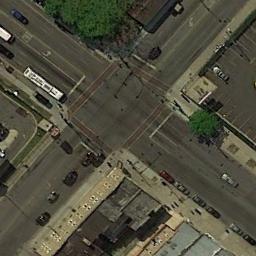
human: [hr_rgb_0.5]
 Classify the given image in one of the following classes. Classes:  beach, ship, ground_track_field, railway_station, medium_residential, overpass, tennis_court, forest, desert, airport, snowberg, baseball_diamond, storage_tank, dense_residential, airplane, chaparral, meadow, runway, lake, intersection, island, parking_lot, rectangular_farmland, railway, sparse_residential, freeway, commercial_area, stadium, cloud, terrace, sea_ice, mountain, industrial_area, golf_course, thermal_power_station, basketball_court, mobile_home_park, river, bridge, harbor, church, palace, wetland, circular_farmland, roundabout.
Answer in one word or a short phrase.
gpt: intersection